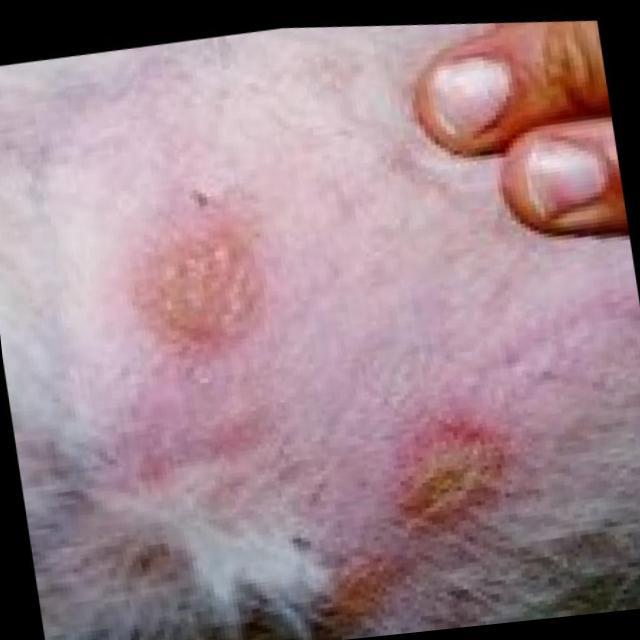
Canine ringworm (Dermatophytosis) — fungal infection caused by Microsporum or Trichophyton. Presents with circular alopecia, scaling, crusting, and broken hairs.